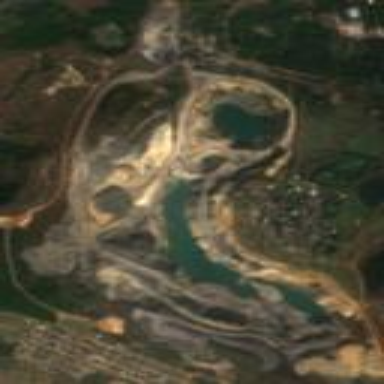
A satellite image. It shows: Quarry area.